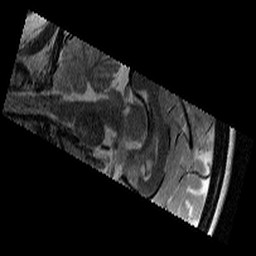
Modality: T2w
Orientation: sagittal
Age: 12
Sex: female
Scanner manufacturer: siemens
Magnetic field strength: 3 T
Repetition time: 9.23 s
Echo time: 0.067 s